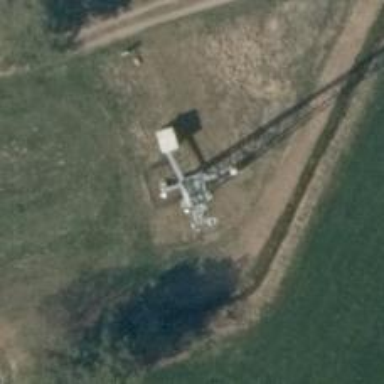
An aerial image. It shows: Communication tower.